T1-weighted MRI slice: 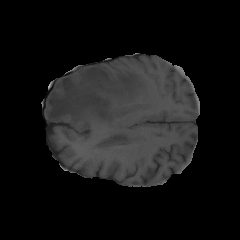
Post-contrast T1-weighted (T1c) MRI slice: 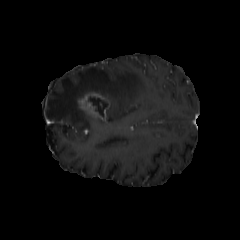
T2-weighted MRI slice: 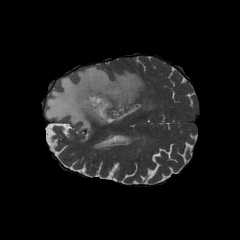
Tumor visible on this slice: yes